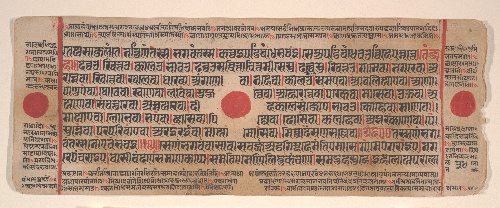
Artist: Bhadrabahu
Artist bio: Indian, died ca. 356 BCE
Date: 15th century
Object type: Folio
Classification: Paintings
Medium: Ink, opaque watercolor, and gold on paper
Culture: India (Gujarat)
Dimensions: (Average size .1–.71): 4 1/2 x 11 3/8 in. (11.4 x 28.9 cm)
Department: Asian Art
Credit line: Bequest of Cora Timken Burnett, 1956
Accession year: 1957
Repository: Metropolitan Museum of Art, New York, NY